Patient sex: F
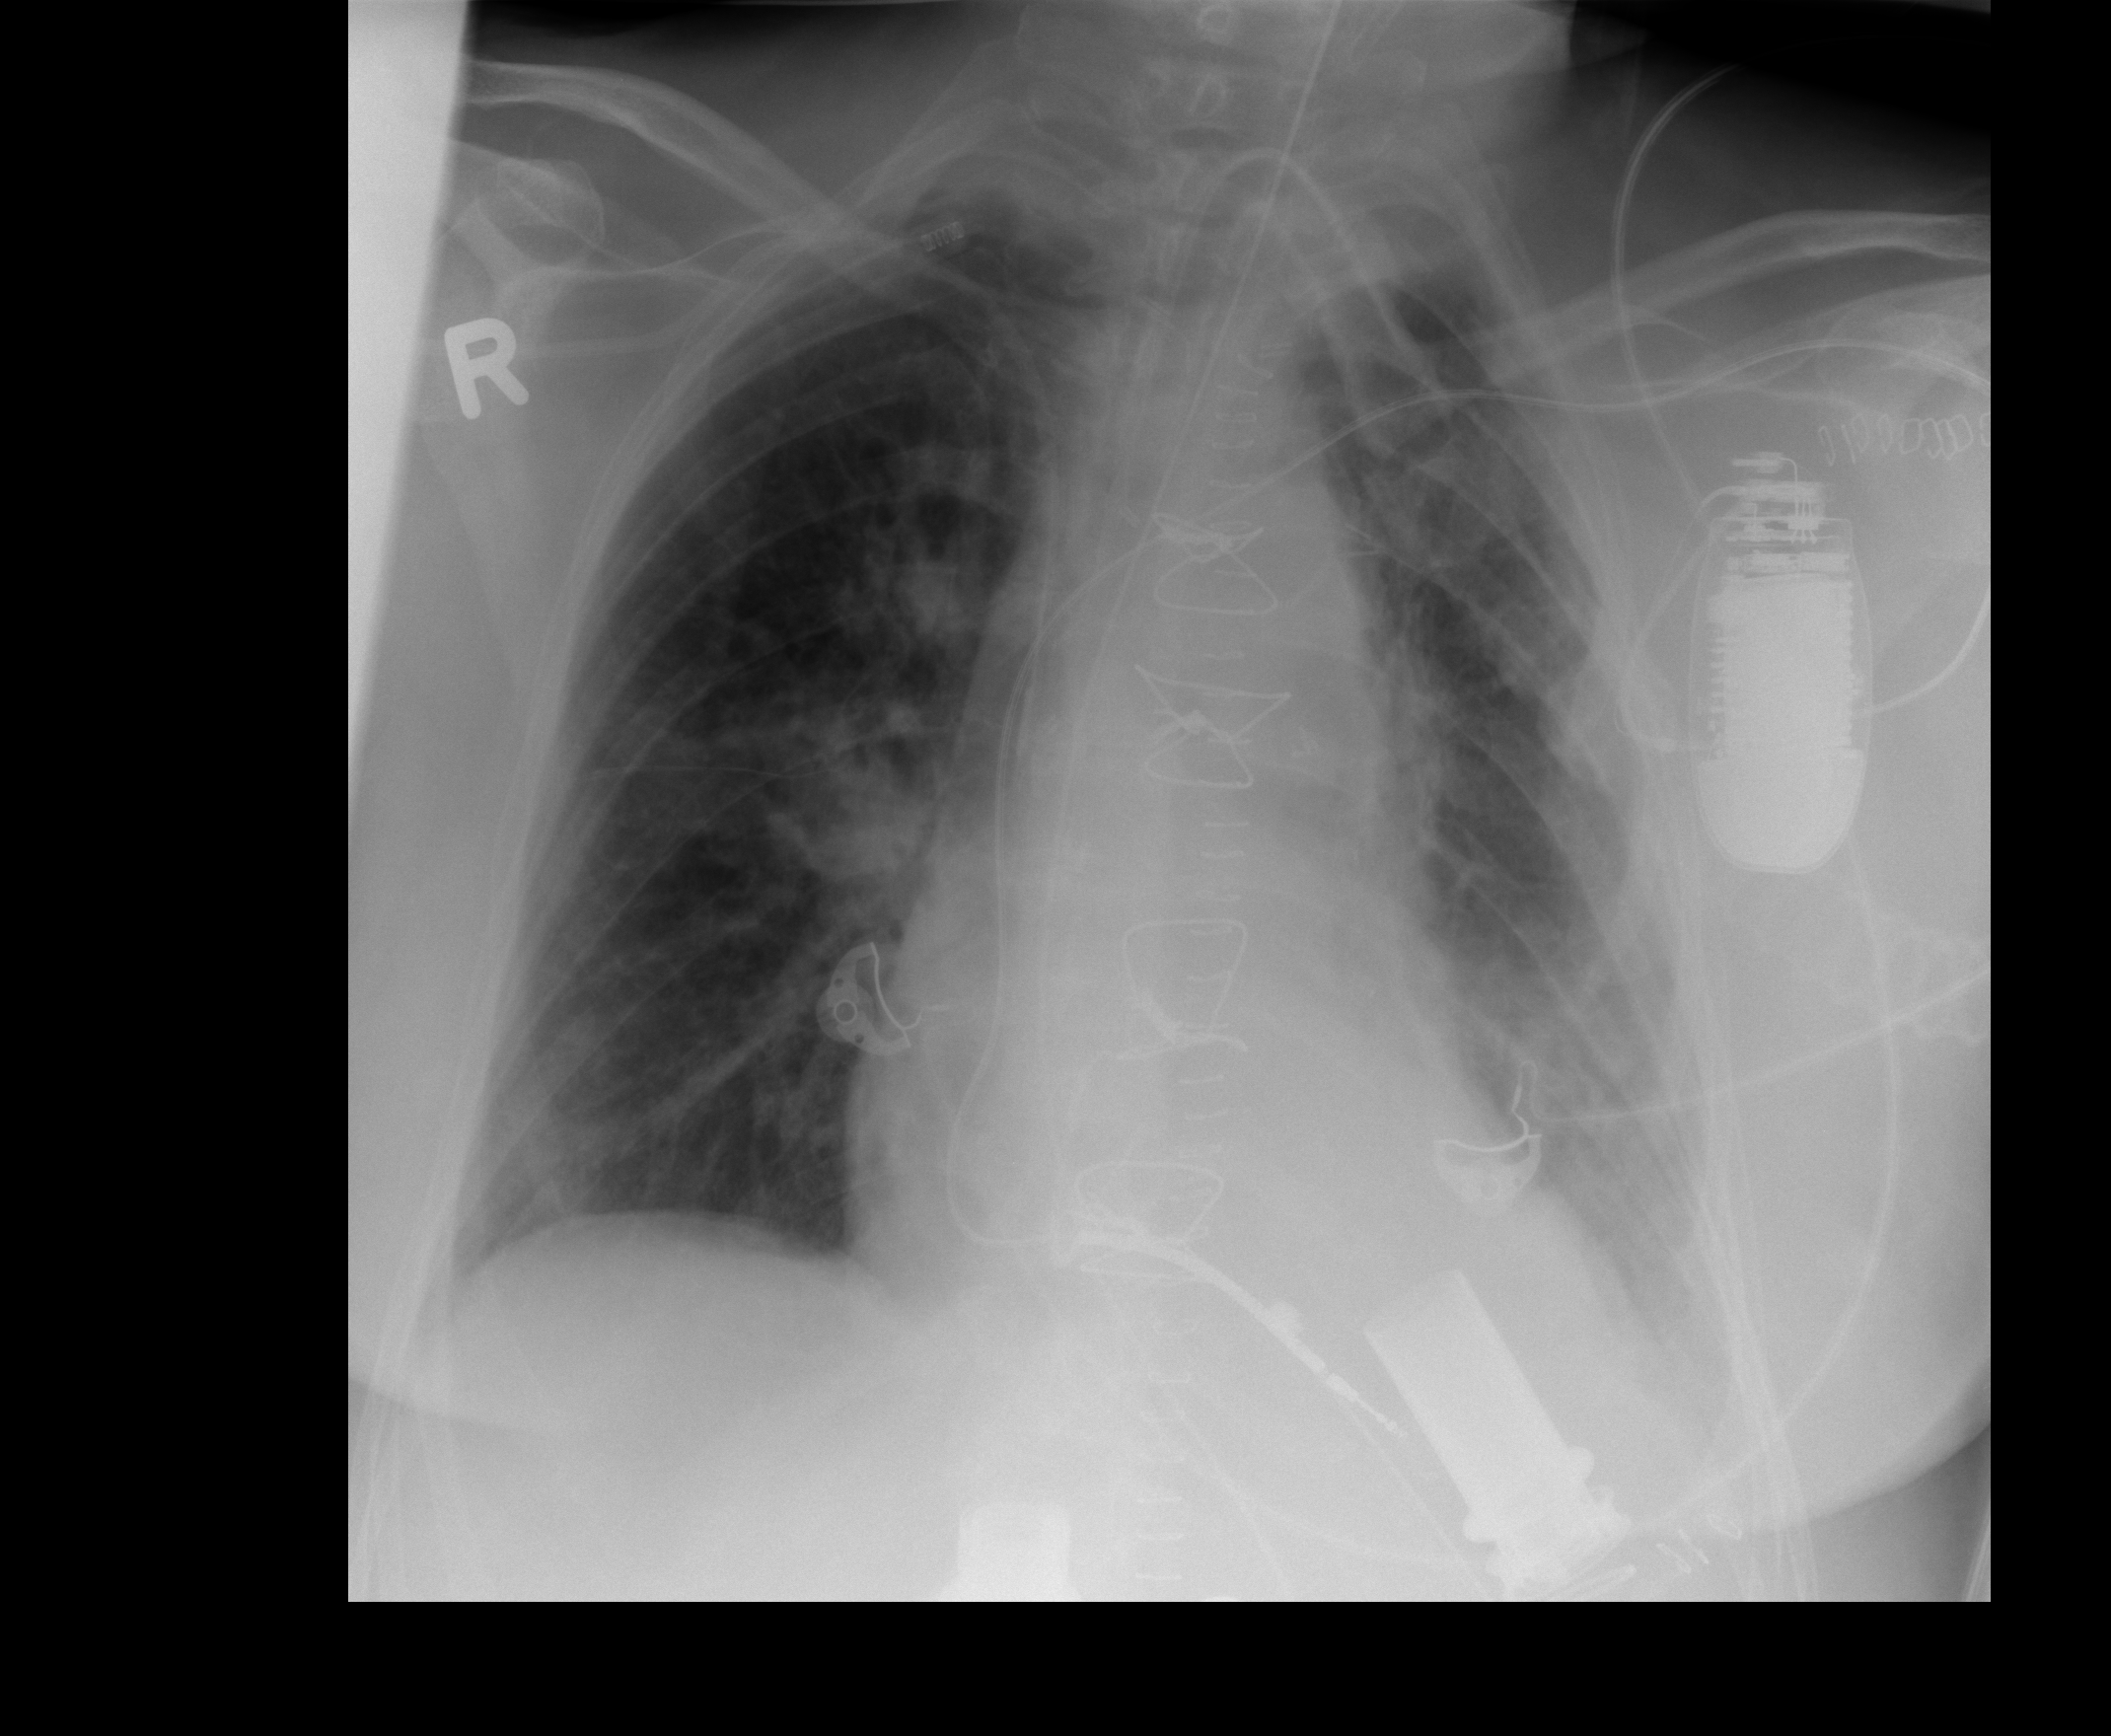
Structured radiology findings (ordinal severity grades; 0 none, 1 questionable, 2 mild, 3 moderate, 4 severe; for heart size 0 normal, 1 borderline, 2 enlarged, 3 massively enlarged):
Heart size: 2
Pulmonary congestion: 2
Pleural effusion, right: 0
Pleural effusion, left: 1
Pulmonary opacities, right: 0
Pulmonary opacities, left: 2
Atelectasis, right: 2
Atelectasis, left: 2